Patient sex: M
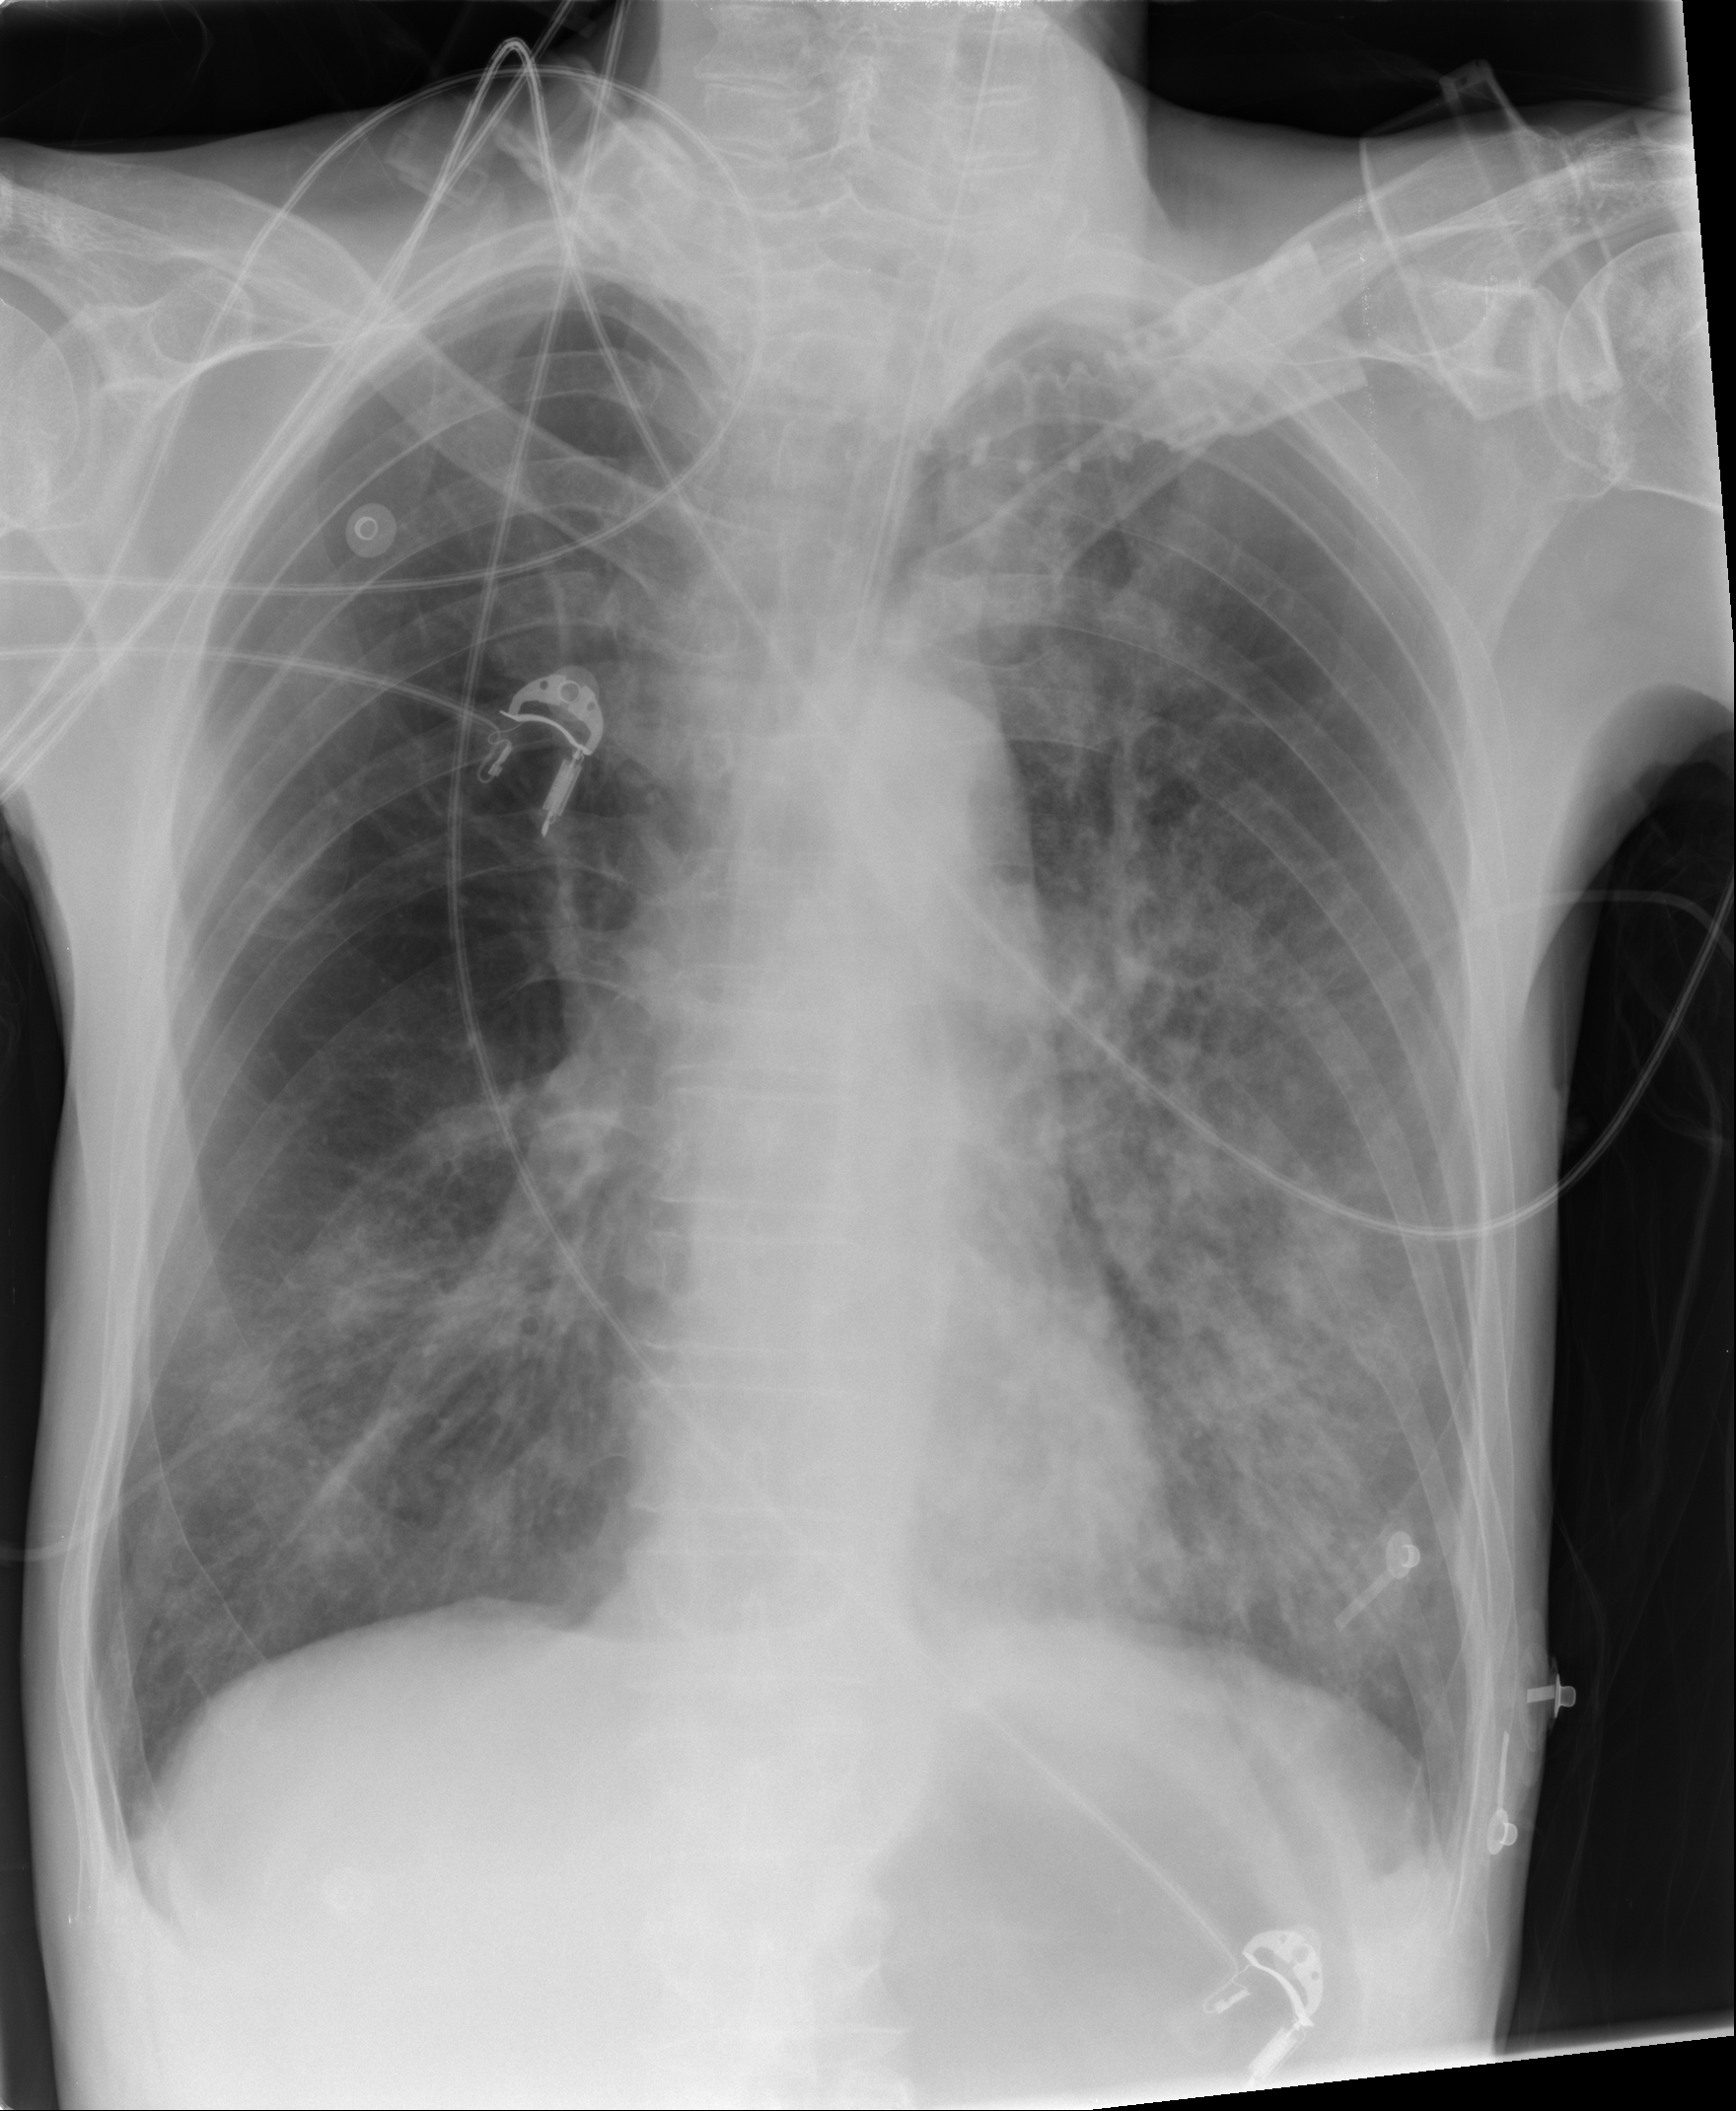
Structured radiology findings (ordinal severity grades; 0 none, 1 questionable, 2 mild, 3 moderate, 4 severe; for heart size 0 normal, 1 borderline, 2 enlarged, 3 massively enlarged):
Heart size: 0
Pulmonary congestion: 0
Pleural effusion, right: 0
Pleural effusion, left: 2
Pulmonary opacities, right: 2
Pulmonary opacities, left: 3
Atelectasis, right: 0
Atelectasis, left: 0